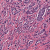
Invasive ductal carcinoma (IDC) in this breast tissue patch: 1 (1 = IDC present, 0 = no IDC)